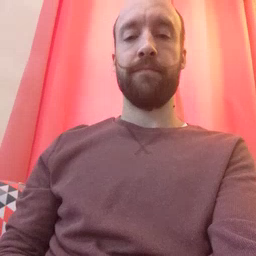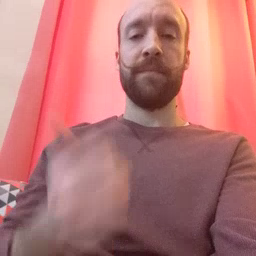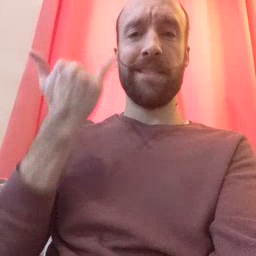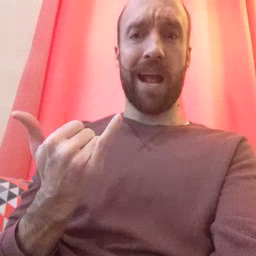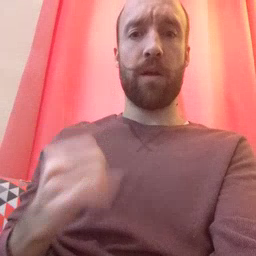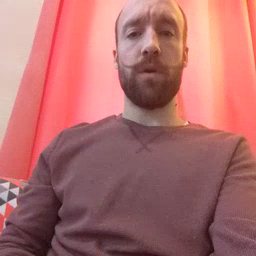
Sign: now